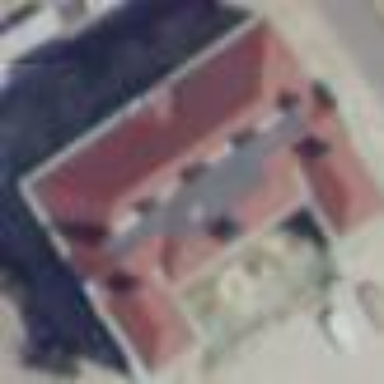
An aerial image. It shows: Building.